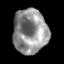
Tissue: skin
Cell type: Epithelial cells
Senescence score: 0.2088
Nuclear area (px): 1493
Mean DAPI intensity: 144.8